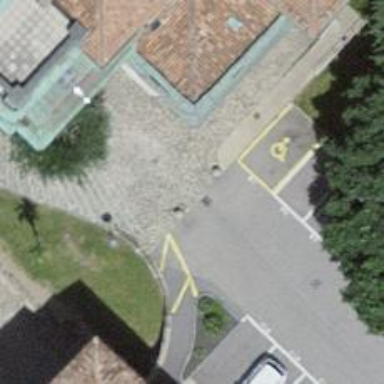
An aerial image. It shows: Cobblestone footway.